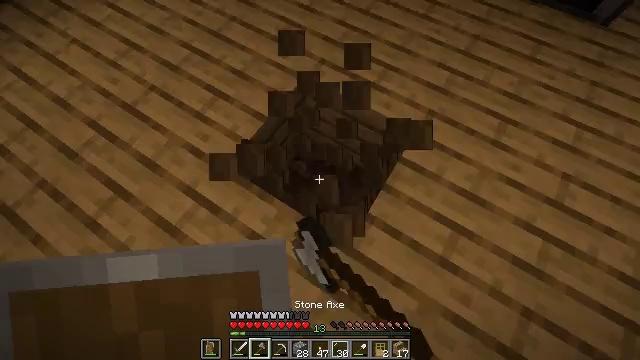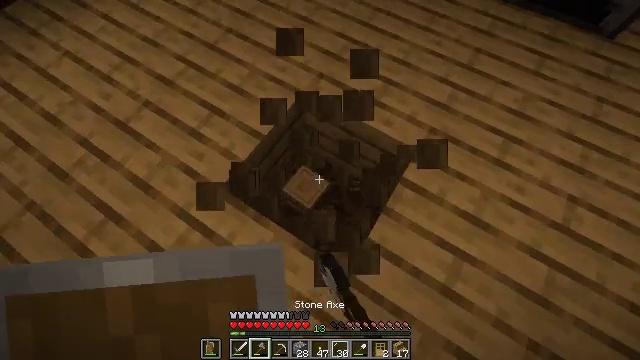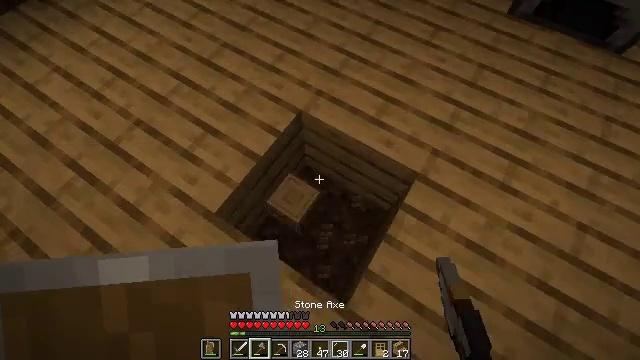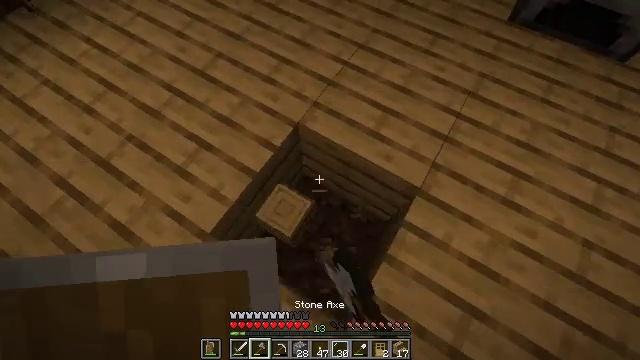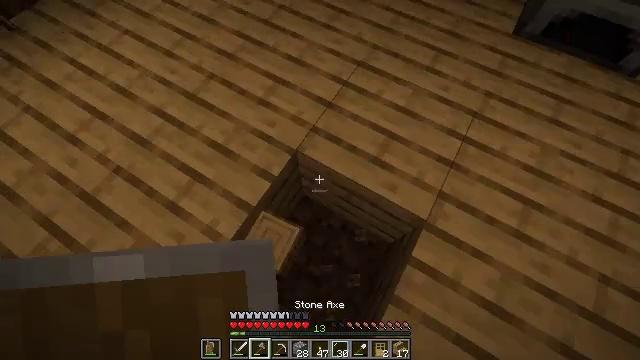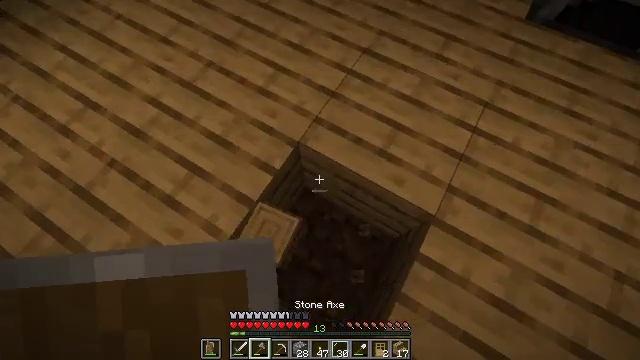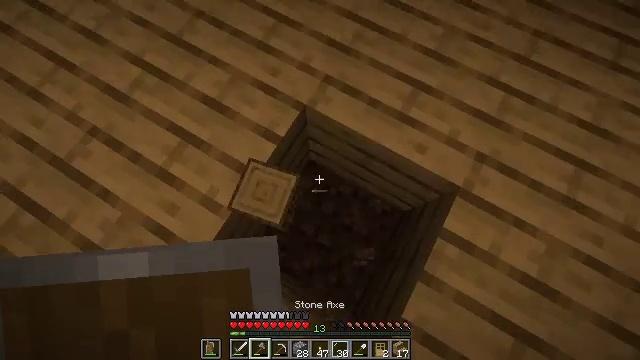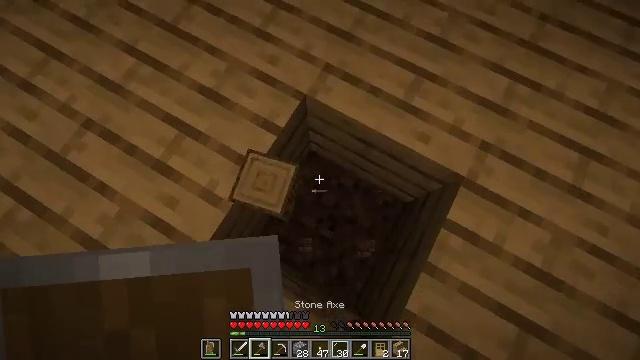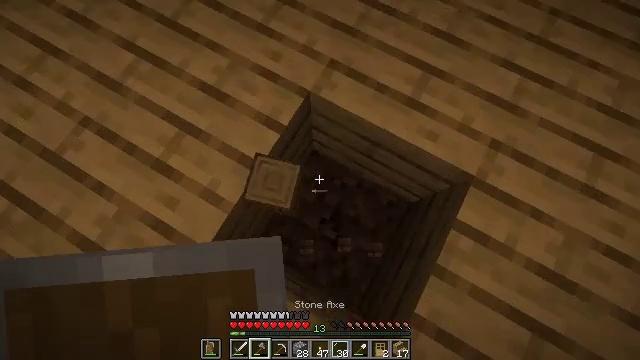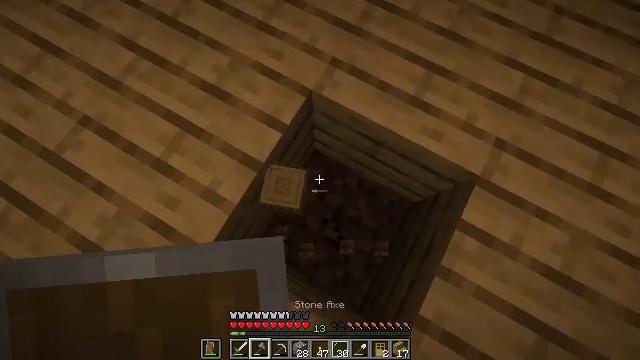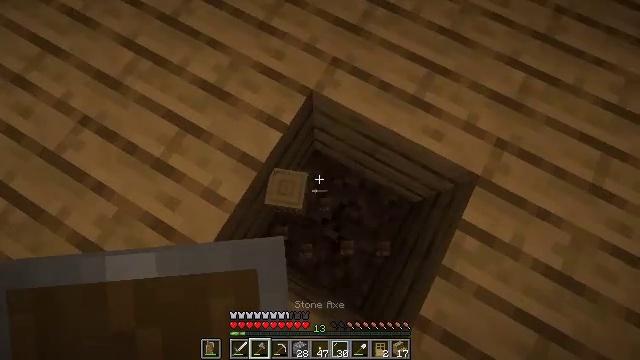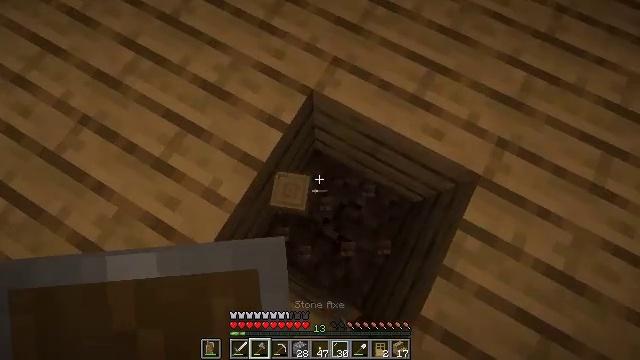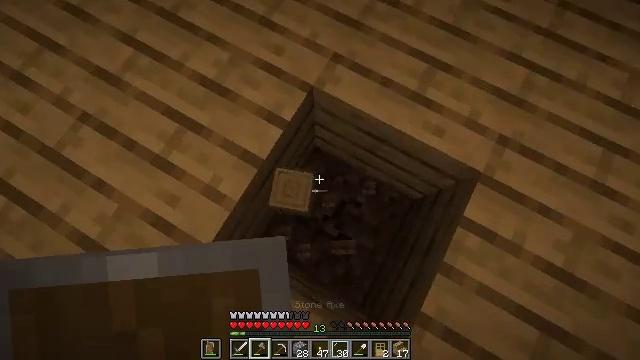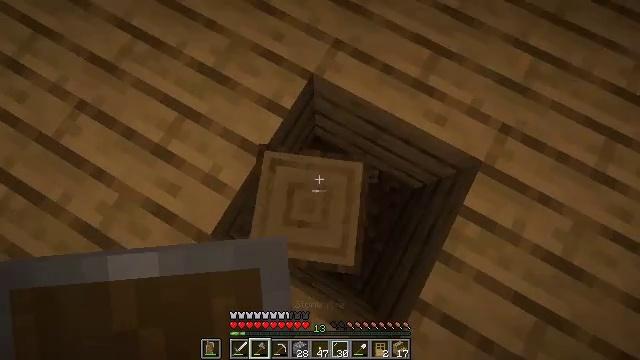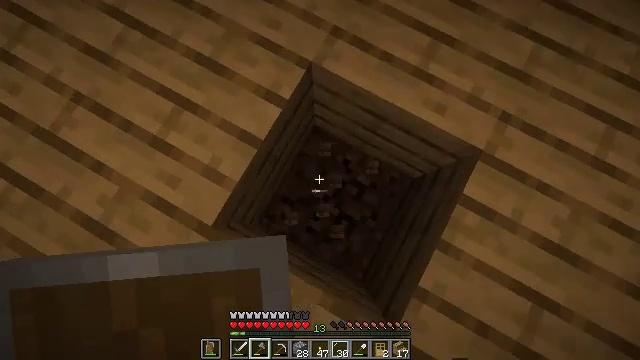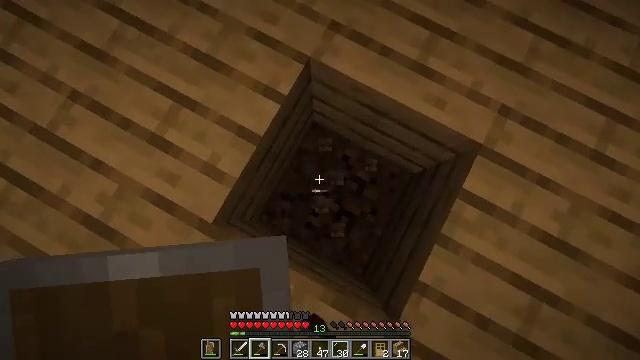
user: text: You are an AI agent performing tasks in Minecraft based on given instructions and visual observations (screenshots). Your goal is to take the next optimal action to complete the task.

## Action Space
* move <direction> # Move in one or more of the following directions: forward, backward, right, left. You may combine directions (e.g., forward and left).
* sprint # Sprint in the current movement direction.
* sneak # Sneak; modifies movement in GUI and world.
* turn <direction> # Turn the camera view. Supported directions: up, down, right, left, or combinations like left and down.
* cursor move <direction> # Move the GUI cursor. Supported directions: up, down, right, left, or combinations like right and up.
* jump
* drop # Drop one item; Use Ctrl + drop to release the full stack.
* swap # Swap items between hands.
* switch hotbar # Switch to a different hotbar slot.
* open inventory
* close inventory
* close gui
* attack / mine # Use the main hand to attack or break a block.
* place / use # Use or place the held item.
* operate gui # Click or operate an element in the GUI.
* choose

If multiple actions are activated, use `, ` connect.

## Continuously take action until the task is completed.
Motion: motion action
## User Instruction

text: Collect dirt by holding left button.
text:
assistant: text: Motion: move forward, attack / mine
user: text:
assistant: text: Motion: move forward, attack / mine
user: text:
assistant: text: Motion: move forward
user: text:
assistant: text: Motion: move forward, sneak, turn right
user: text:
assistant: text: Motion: sneak, turn down
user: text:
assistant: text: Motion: sneak, turn down, attack / mine
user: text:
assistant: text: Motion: sneak, turn down, attack / mine
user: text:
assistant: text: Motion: sneak, attack / mine
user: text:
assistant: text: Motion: sneak, attack / mine
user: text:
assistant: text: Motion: sneak, attack / mine
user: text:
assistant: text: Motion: sneak, attack / mine
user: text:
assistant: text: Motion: sneak, attack / mine
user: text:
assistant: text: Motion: sneak, turn down, attack / mine
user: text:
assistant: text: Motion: sneak, turn down, attack / mine
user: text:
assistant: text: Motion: sneak, attack / mine
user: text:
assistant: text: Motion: move back, sneak, attack / mine
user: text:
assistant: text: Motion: move back, sneak, attack / mine
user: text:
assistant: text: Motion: move back, sneak, attack / mine
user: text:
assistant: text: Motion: move back, sneak, attack / mine
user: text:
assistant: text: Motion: sneak, turn up, attack / mine
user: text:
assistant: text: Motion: sneak, turn up, attack / mine
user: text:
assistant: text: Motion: sneak, turn right and up, attack / mine
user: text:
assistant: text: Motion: sneak, turn right and up, attack / mine
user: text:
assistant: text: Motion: sneak, attack / mine
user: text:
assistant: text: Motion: sneak, attack / mine
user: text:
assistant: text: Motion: sneak, attack / mine
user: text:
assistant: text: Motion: sneak, attack / mine
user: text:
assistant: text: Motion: sneak, attack / mine
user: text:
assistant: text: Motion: sneak, attack / mine
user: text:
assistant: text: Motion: sneak, attack / mine